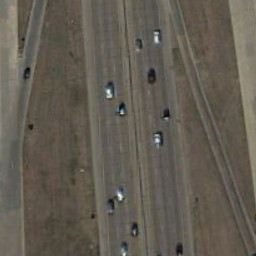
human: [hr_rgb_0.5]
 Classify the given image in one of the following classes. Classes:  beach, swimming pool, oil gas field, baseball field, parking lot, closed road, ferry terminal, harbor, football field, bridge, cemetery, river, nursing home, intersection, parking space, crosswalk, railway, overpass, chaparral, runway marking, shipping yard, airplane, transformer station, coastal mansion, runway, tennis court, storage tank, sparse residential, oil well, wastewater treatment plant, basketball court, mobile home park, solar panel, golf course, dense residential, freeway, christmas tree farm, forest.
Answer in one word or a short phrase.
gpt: freeway